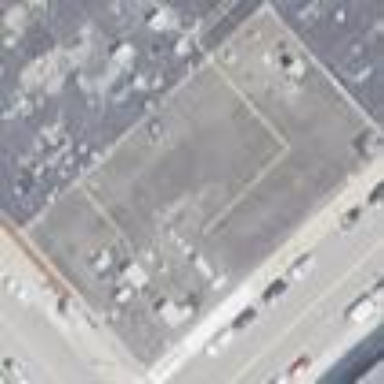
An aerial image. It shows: Industrial building.